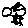
Label: bird